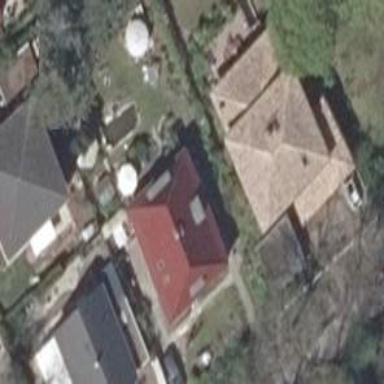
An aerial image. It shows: Detached building.